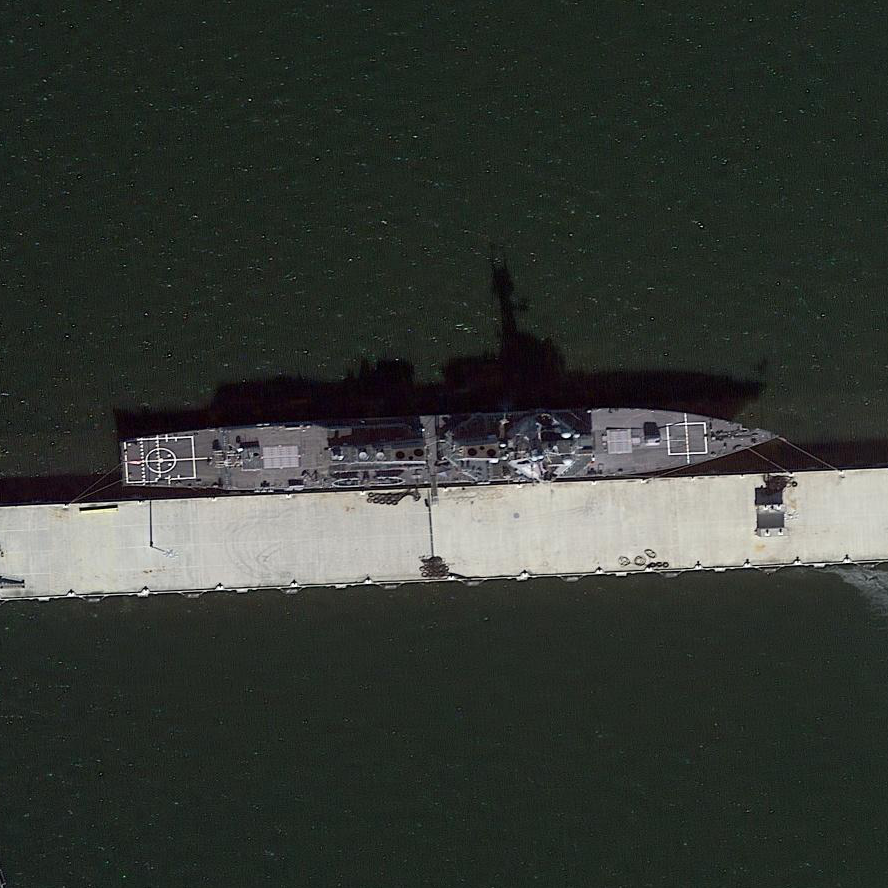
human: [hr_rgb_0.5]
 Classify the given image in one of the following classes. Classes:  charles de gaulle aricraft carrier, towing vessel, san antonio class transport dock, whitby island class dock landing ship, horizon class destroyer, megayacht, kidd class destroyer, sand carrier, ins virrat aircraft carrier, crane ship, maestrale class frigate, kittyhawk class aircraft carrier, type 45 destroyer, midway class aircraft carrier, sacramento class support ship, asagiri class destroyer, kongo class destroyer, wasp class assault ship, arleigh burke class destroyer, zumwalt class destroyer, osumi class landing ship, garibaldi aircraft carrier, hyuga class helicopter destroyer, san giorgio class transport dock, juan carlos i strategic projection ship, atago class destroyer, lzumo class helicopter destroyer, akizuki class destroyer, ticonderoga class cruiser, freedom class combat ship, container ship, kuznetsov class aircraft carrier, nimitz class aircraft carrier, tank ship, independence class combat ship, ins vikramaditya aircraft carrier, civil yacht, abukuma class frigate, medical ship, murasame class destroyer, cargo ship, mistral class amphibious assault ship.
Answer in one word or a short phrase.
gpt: Arleigh Burke class destroyer